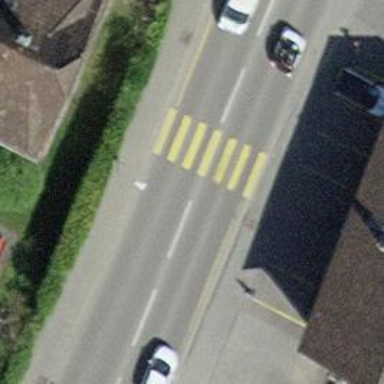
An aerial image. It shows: Zebra crossing on the road.